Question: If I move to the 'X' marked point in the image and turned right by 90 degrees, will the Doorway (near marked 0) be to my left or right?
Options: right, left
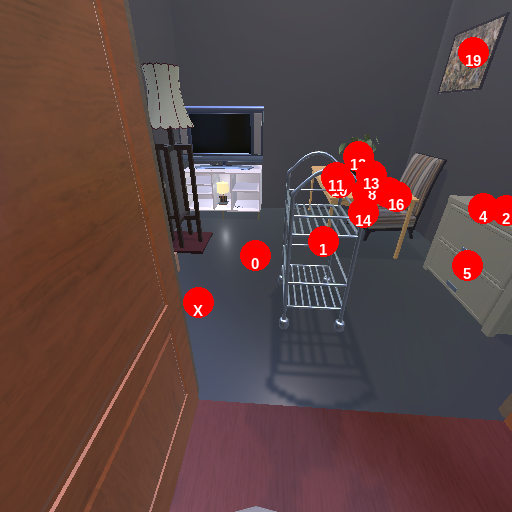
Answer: right